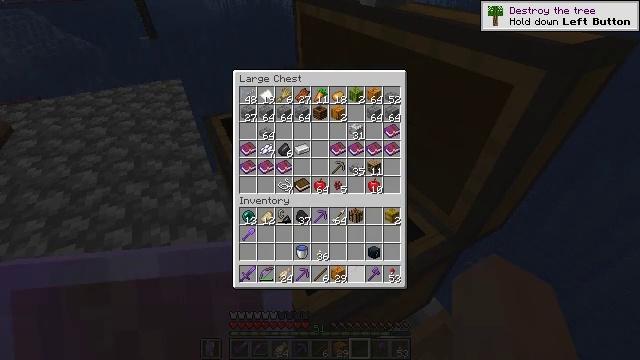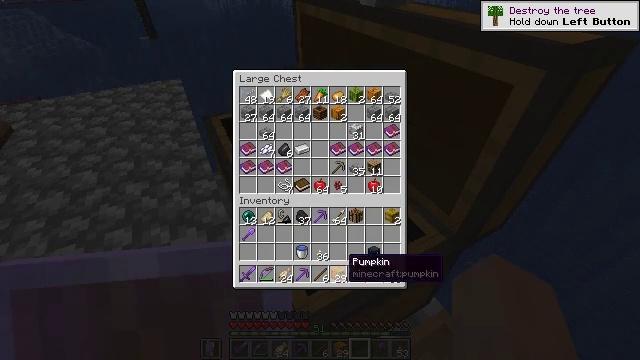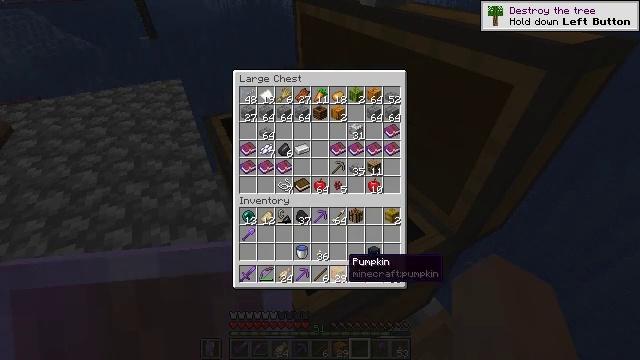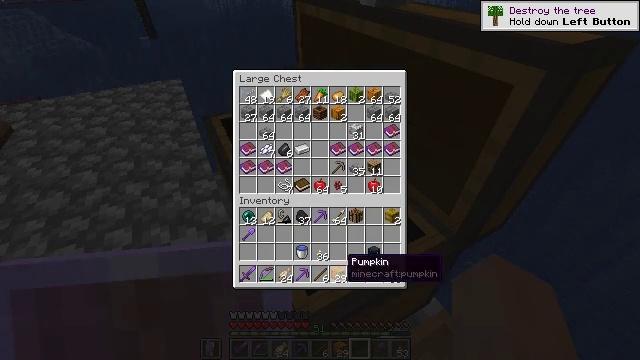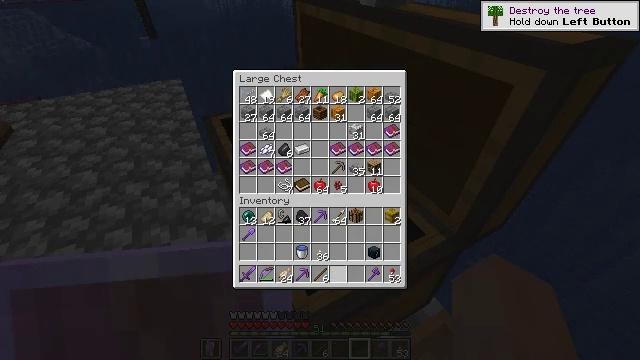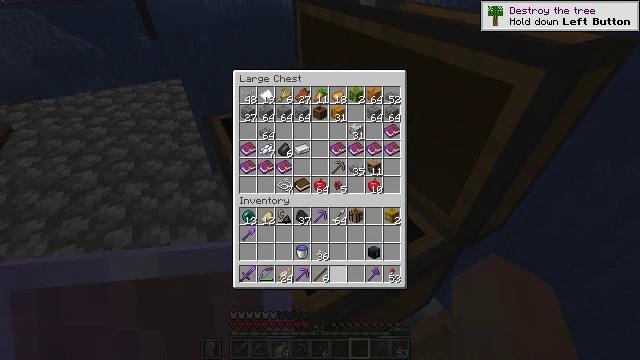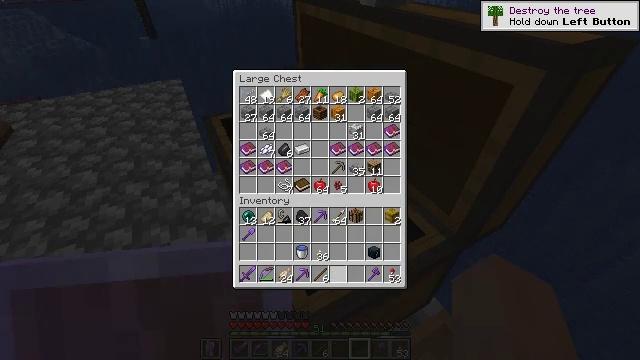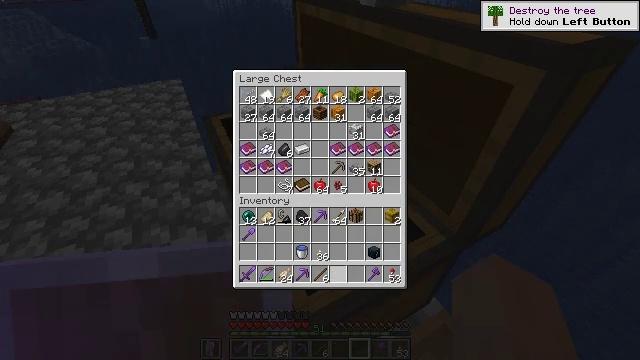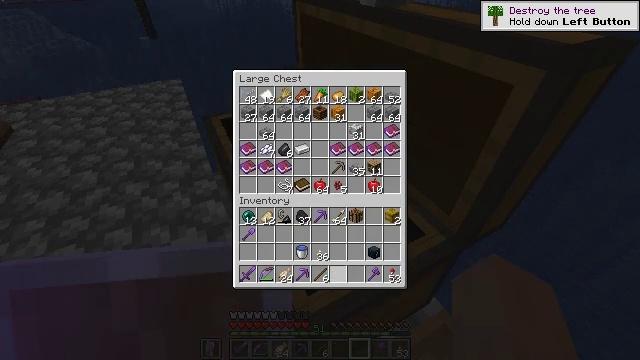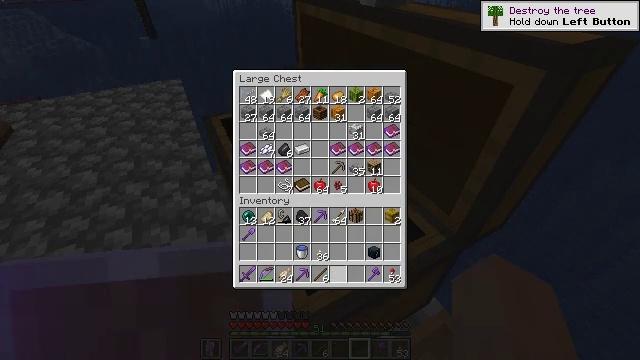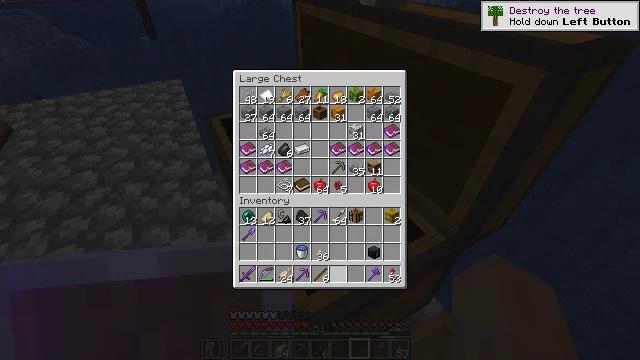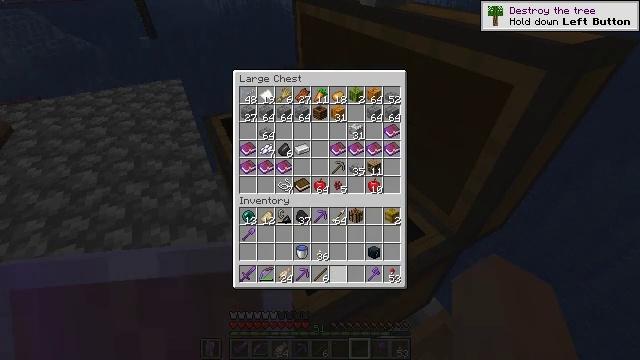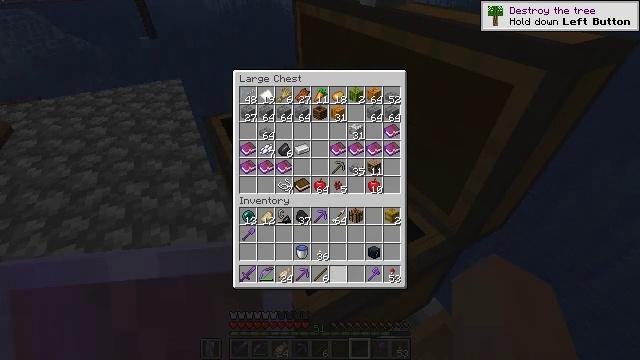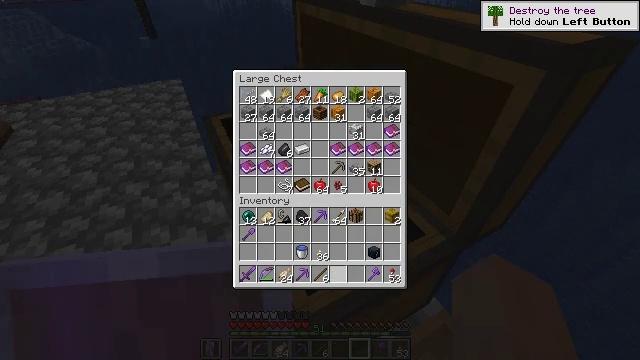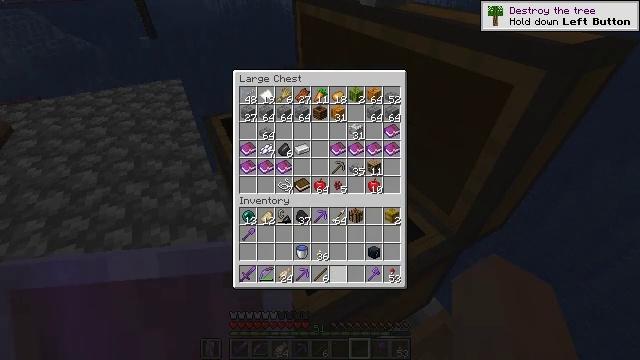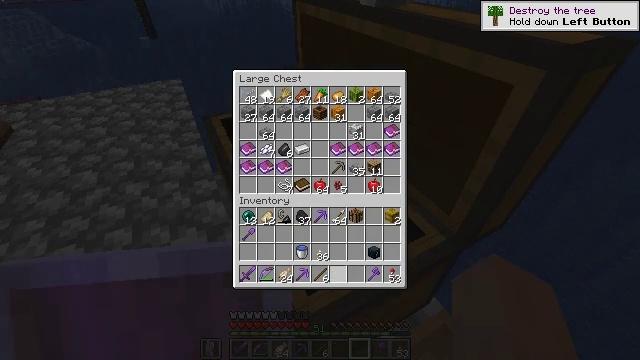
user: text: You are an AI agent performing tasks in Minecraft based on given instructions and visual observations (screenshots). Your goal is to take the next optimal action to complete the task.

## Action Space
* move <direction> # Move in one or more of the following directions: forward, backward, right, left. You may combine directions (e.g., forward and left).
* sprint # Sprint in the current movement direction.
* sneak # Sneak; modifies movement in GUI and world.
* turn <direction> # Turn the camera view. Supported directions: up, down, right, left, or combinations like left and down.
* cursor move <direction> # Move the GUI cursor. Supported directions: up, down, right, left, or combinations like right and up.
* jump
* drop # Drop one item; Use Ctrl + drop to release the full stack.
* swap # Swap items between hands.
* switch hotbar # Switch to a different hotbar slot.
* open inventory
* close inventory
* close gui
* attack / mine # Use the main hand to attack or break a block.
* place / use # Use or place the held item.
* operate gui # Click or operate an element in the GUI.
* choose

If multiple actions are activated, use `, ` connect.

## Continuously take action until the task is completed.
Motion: motion action
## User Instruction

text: Create a lantern at the crafting table.
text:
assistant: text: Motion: sneak, turn left
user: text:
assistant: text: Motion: sneak
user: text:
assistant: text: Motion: sneak
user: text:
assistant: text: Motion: sneak, attack / mine
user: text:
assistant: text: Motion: sneak, attack / mine
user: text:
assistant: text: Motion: sneak, attack / mine
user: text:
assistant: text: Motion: sneak
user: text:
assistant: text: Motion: sneak
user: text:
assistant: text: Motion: sneak
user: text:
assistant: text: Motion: sneak
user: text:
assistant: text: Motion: no_op
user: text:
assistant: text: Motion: no_op
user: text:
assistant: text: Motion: no_op
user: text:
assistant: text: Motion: no_op
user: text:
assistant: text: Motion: no_op
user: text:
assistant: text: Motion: no_op
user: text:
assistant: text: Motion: turn left
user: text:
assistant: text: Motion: turn left and up
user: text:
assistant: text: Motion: turn left and up
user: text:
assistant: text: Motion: turn left and up
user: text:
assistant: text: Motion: move forward, turn left
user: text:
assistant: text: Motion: move forward
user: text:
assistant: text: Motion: move forward
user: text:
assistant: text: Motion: move forward
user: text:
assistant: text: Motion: move forward
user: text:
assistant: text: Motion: move forward
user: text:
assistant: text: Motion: move forward, turn right
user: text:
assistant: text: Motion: move forward and move right, turn right
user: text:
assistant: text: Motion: move forward and move right, turn right and up
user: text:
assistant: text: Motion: move forward and move right, turn right